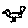
Label: bird